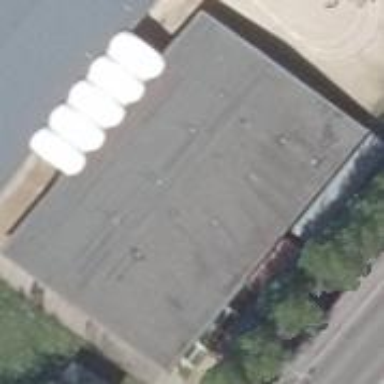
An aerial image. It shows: Warehouse building.